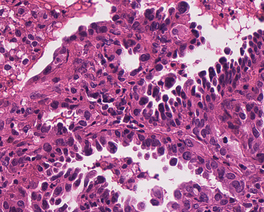
Tumor epithelial tissue: yes
Tumor-associated stroma tissue: no
Normal tissue: no